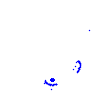
Particle: kaon